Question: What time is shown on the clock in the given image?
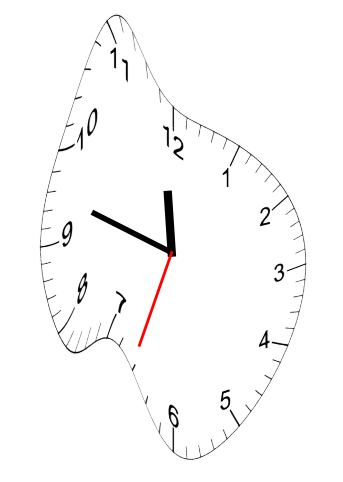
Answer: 11:47:33